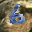
Label: 6